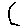
Label: hexagon